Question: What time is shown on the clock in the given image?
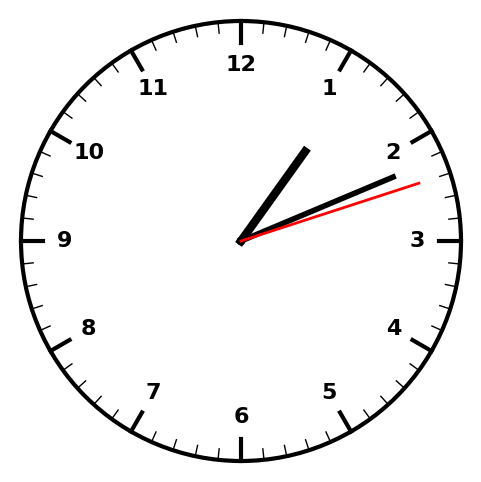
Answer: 01:11:12